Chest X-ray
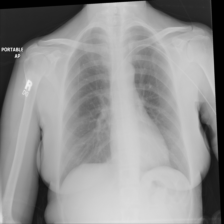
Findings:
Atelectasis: negative
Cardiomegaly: negative
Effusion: negative
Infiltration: negative
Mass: negative
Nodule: negative
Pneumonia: negative
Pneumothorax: negative
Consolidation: negative
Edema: negative
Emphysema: negative
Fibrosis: negative
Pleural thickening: negative
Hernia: negative